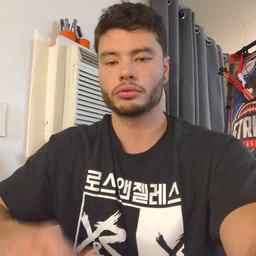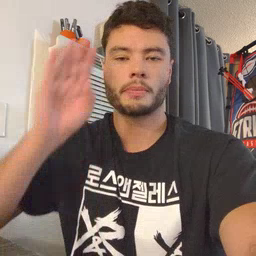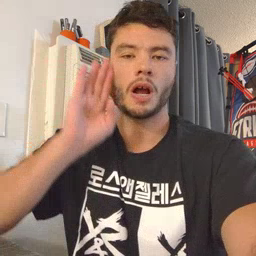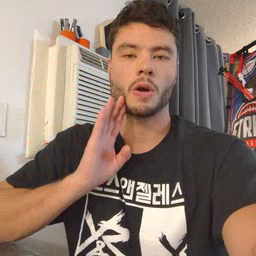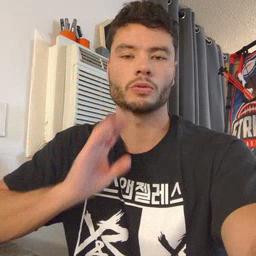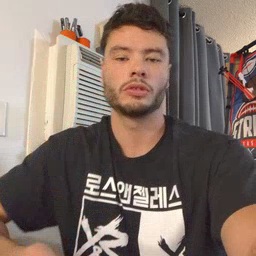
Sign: brown